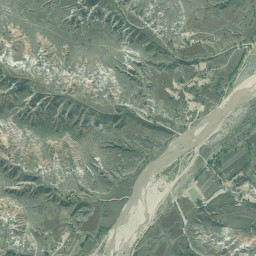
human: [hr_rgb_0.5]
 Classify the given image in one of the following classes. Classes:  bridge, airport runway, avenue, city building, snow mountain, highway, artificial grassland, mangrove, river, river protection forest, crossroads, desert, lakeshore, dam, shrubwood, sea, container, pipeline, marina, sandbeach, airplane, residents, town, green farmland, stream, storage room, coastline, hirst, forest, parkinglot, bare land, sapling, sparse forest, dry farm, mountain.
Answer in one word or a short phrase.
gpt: mountain